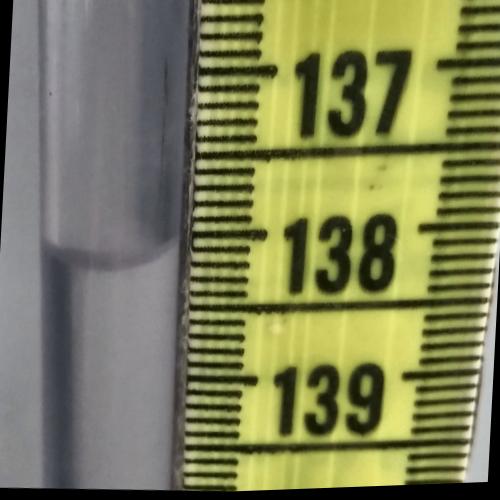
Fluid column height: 138.2 cm